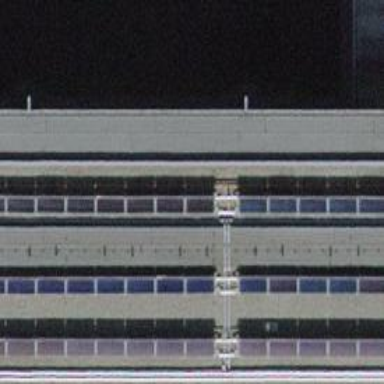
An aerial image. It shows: Solar thermal collector generator placed on the roof.